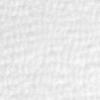
Label: no_change